八年级 · 组合几何学
如图, 点 $A 、 D 、 C 、 F$ 在同一条直线上, $A D=C F, A B=D E, B C=E F$.

(1) 求证: $\triangle A B C \cong \triangle D E F ;$

(2) 若 $\angle A=60^{\circ}, \angle B=80^{\circ}$, 求 $\angle F$ 的度数.

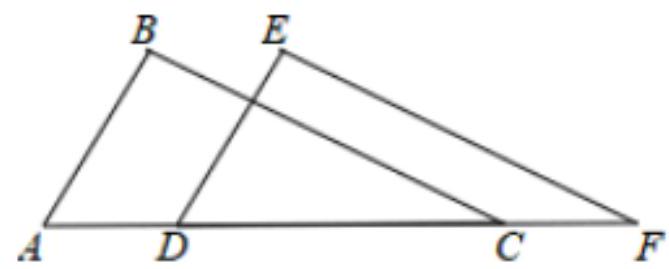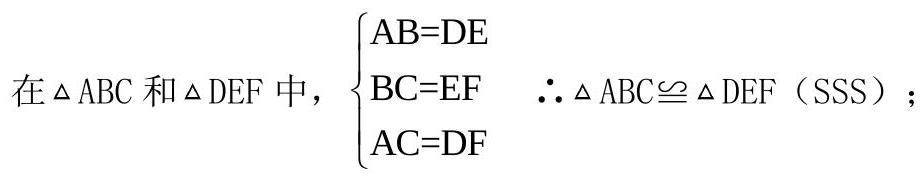
答案: 解: (1) $\because \mathrm{AD}=\mathrm{CF}$,

$\therefore A D+C D=C D+C F$ ，即 $A C=D F$ ，

（2）由（1）可得 $\triangle \mathrm{ABC} \cong \triangle \mathrm{DEF}$,

$\therefore \angle \mathrm{F}=\angle \mathrm{ACB}$,

根据三角形内角和 $180^{\circ}, \angle A=60^{\circ}, \angle B=80^{\circ}$,

$\therefore \angle \mathrm{ACB}=180^{\circ}-60^{\circ}-80^{\circ}=40^{\circ}$,
$\therefore \angle \mathrm{F}=40^{\circ}$.